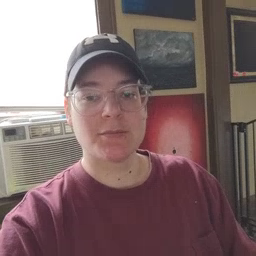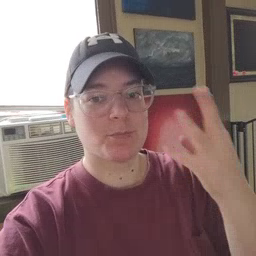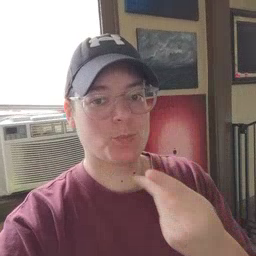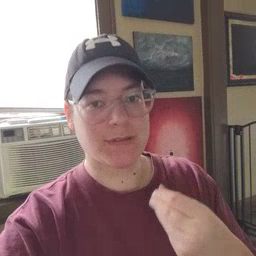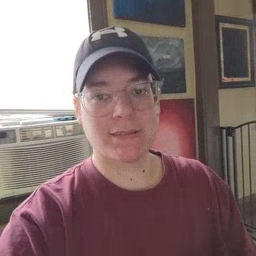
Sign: pretty